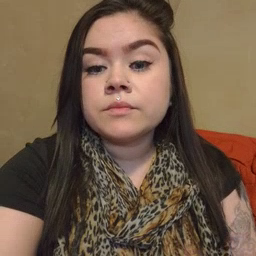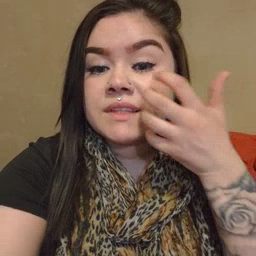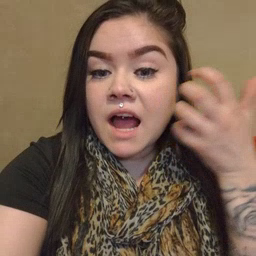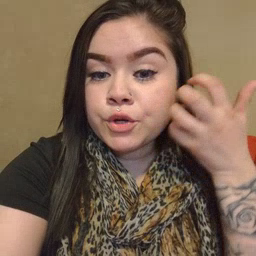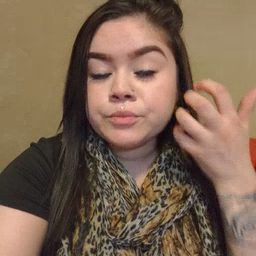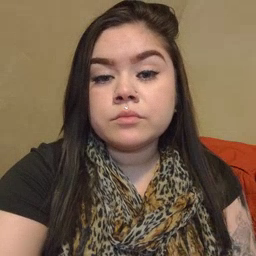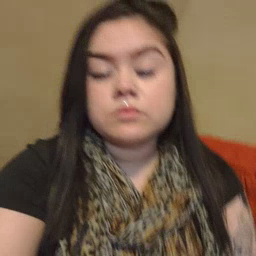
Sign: tiger